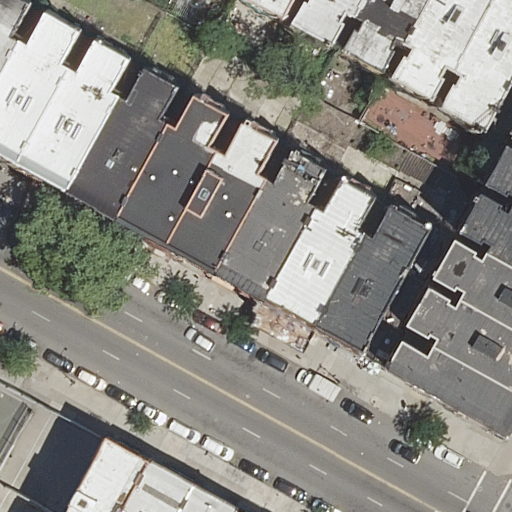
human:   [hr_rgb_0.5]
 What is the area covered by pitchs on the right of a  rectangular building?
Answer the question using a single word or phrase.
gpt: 0m2

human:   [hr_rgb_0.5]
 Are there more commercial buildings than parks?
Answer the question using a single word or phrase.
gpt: no

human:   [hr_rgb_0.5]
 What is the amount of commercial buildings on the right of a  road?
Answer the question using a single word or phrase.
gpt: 0

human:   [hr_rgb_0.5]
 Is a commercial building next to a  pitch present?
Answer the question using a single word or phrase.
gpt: no

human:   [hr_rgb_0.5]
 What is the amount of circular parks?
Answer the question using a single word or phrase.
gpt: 0

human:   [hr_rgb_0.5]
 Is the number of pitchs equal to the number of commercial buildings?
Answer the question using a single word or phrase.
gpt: no

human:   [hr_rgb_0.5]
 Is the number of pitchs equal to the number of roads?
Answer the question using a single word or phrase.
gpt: no

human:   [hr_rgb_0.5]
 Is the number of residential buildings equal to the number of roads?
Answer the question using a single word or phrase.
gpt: no

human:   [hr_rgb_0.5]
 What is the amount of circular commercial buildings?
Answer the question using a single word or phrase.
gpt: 0

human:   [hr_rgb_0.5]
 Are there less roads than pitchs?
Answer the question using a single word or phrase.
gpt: no

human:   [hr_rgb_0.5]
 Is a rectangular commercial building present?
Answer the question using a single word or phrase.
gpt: no

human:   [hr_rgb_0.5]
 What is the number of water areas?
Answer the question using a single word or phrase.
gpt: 0

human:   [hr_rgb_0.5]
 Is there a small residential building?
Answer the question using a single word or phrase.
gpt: yes

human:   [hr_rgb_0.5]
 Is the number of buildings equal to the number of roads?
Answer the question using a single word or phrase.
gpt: no

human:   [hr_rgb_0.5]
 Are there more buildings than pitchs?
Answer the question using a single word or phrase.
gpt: yes

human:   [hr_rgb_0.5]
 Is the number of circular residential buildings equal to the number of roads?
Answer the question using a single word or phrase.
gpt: no

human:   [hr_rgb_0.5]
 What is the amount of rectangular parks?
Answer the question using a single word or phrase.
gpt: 0

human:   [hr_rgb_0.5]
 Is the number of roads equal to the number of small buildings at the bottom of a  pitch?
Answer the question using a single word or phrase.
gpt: no

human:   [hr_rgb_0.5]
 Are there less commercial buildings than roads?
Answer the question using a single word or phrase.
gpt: yes

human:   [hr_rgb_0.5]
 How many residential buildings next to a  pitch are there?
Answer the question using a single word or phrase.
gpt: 22

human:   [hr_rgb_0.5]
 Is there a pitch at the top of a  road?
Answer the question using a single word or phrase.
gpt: no

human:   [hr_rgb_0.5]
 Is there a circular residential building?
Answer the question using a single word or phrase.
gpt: no

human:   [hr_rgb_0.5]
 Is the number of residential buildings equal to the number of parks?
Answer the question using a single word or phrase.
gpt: no

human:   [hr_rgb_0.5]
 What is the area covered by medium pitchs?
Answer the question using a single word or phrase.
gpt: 0m2

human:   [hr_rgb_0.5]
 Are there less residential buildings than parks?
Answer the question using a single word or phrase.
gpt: no

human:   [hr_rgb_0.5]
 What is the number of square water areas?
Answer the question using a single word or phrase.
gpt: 0

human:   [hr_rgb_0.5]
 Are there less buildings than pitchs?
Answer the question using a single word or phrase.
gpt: no

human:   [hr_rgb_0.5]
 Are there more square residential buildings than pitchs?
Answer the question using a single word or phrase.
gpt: no

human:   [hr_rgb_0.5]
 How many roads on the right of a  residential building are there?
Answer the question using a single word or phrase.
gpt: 4

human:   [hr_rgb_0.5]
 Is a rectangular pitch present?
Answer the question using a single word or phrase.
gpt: yes

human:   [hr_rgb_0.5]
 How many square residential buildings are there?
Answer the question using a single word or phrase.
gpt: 0

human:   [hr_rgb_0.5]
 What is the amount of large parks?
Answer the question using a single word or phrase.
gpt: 1

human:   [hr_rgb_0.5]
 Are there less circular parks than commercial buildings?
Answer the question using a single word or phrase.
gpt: no

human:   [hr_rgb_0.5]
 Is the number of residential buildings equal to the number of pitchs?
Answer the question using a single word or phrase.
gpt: no

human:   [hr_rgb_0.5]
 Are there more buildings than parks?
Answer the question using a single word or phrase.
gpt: yes

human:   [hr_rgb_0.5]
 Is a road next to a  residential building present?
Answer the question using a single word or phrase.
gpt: yes